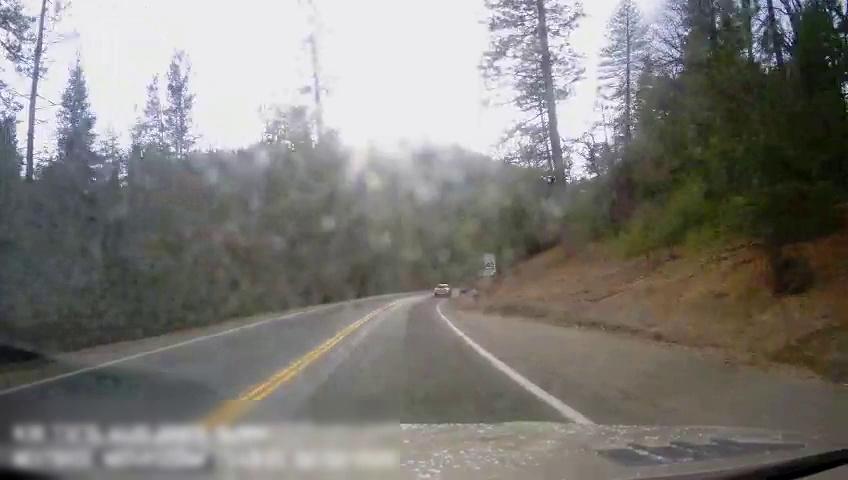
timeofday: Day
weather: Sunny
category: Drivable Space
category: Vehicles | Car
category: Lanes | Opposite Lane
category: Lanes | Current Lane
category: Lanes | Current Lane
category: Lanes | Current Lane
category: Traffic | Signs
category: Traffic | Signs